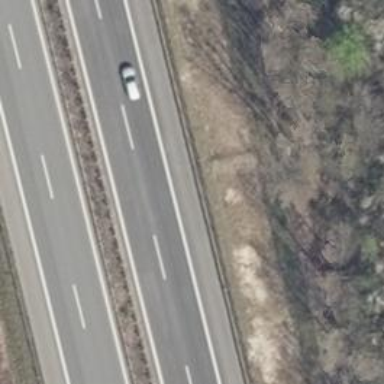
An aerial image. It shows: Concrete motorway.